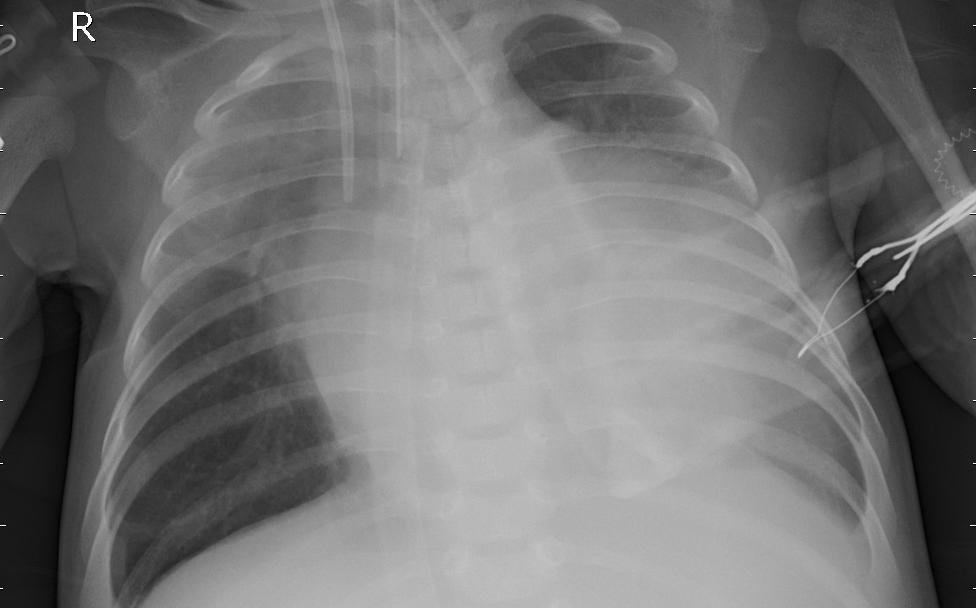
Diagnosis: PNEUMONIA